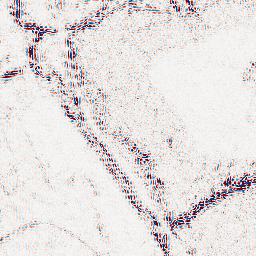
Category: wavelet
Decomposition family: wavelet_dwt
Decomposition parameters: wavelet: db4
level: 2
Upsampling method: cubic_catmull_rom
Upsampling parameters: scale: 4
Upsampling scale: 4